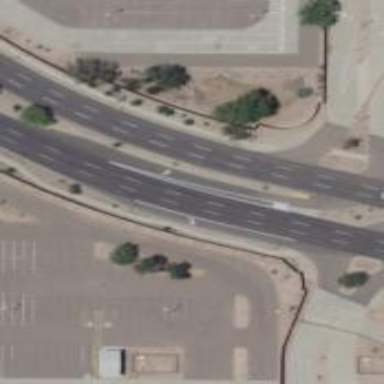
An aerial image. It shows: Asphalt road with secondary link designation.